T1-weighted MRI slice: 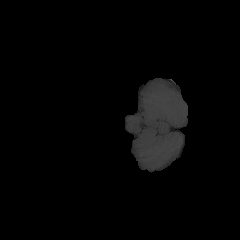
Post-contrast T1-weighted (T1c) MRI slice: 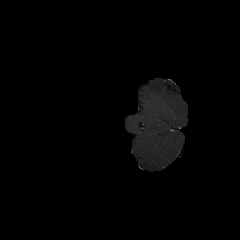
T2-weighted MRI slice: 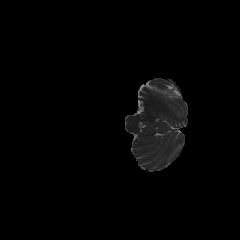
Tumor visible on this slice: no